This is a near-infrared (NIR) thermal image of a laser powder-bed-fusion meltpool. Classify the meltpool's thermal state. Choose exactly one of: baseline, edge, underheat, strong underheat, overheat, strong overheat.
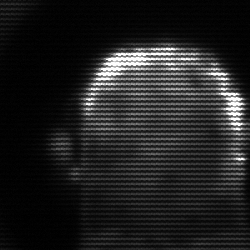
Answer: strong underheat